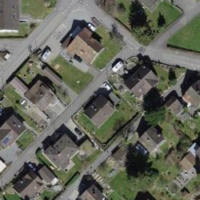
EUNIS habitat code: 54
Species observed at this site:
Sorbus aucuparia